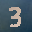
Label: 3